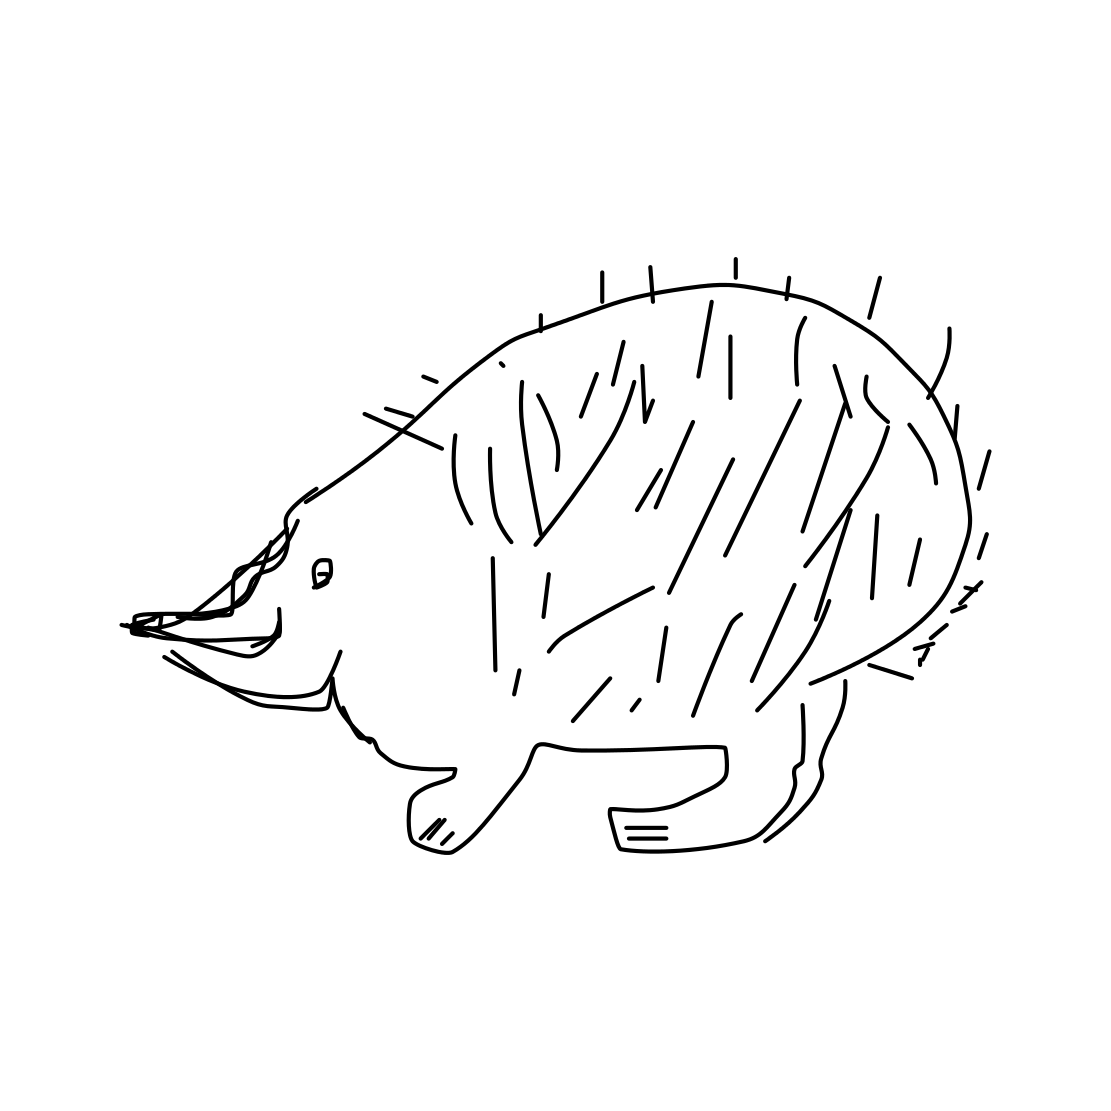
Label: hedgehog